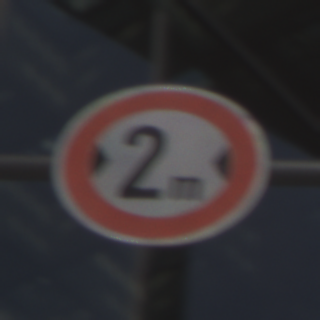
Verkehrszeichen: TatsaechlicheBreite2
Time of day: MorningAfternoon
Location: Outdoor (Urban)
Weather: PartlyCloudy
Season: NotSpecified
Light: Natural